Interaction volume radius: 10 \u00c5
Interaction volume height: 25 \u00c5
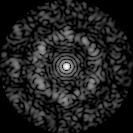
Disorder parameter: 0.7193